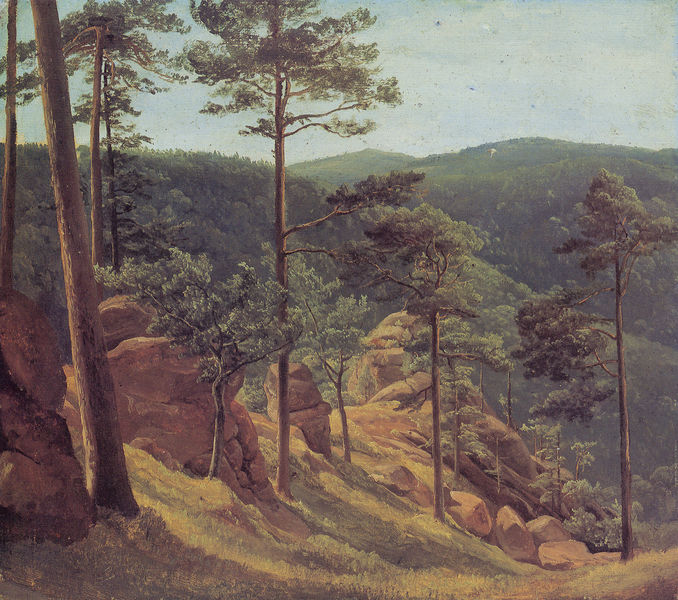
Titel: Blick auf den Brocken
Künstler: Christian Morgenstern
Standort: Hamburg
Institution: Kunsthalle
Schlagwörter: baum, berg, blau, blätter, dunkel, felsen, gemälde, gestein, himmel, laub, schatten, weiß, wolken, baumstämme, bäume, grün, landschaft, ocker, sand, äste, abend, braun, hell, licht, schwarz, ausblick, gras, rasen, rot, weg, wiese, beige, malerei, symbolismus, jung, stein, steine, öl, ast, baumstamm, erde, gräser, horizont, hügel, natur, stamm, vögel, zweige, busch, büsche, einsam, pfad, sonne, boden, land, pflanzen, sanft, tal, wald, anhöhe, bäumchen, naturalismus, abhang, mittag, berge, fels, gebirge, gipfel, hang, hellbraun, sonnenlicht, linien, spalten, herbst, friedrich, romantik, tannen, stämme, marron, vert, grass, menschenleer, waldrand, senke, fugen, helligkeit, höhe, findlinge, wandern, alpen, haufen, zweig, wälder, lichtung, gefälle, fichte, nadelbaum, kiefer, sandstein, romantisch, rouge, nadelbäume, fichten, kiefern, felsbrocken, nadeln, pinien, naturalistisch, naturlandschaft, lumière, ombre, hohlweg, nadelhölzer, romantisme, arbre, soleil, bois, ciel, foret, nature, paysage, verdure, orange, peinture, herbes, horizon, baumgrenze, montagnes, frisch, allemand, bleu, montagne, ocre, carré, lärche, rochers, arbres, rost, rocher, tronc, mittelgebirge, oiseau, réalisme, terre, herbe, naturalisme, bergwald, colline, lignes, allemagne, feuilles, relief, pin, branche, bergkuppen, descente, schattem, feuille, brisures, perpendiculaire, troncs, föhren, branches, sud, sommet, almen, falaise, haut, lointain, kiefernwald, nadelbaumm, nadelbaumwald, pins, sampft, swald, verticales, roche, cailloux, collines, monts, 1800, 1700, vallée, wald natur, falaises, cime, roches, cile, caillou, sturmzerzaust, buntsandstein, rocs, fret, montang, format carré, vallon, pente, sommets, vallées, ölmlaerei